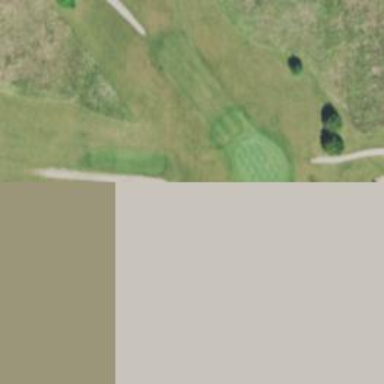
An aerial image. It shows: Golf hole.